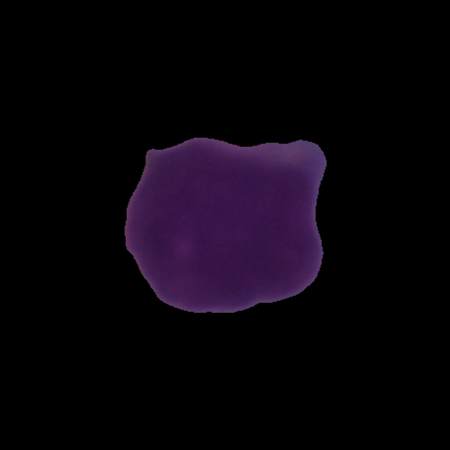
Label: cancer